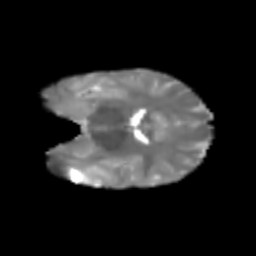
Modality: T2w
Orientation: coronal
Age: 6
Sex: female
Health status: healthy